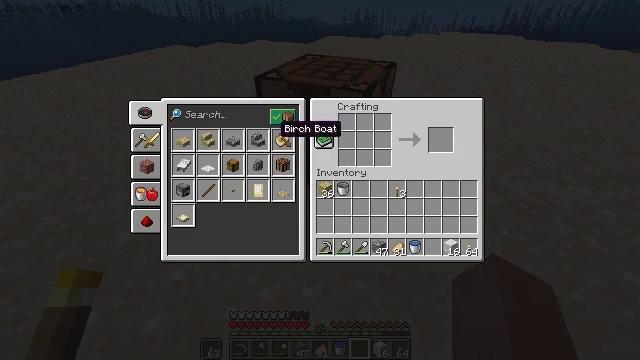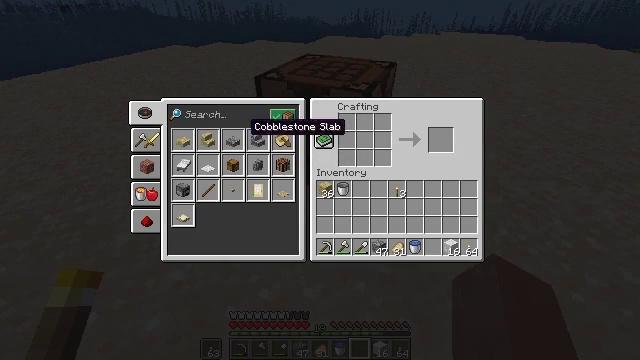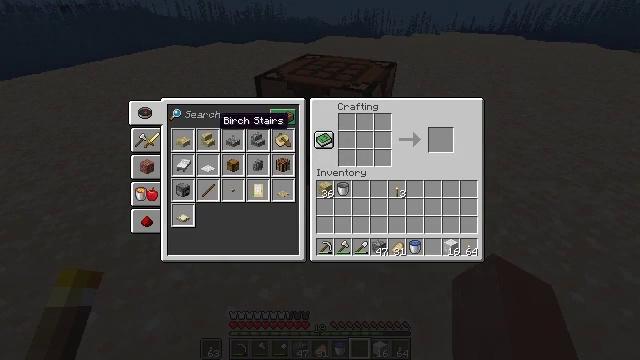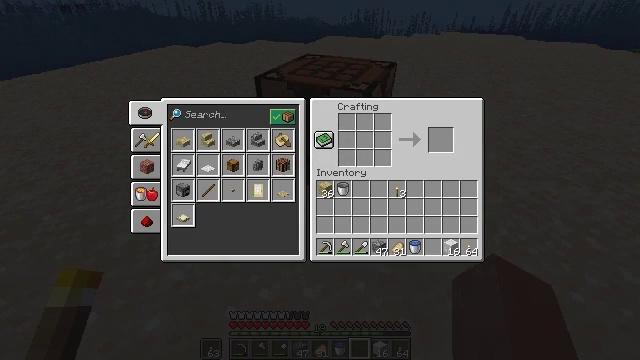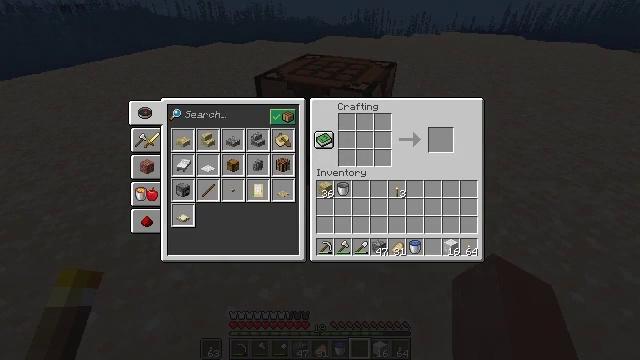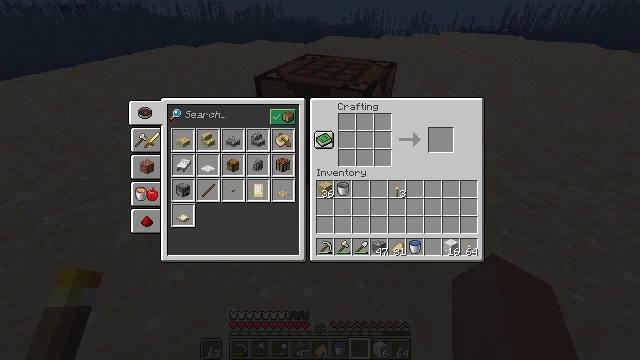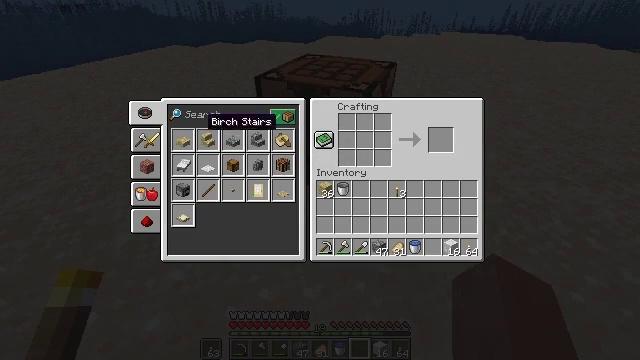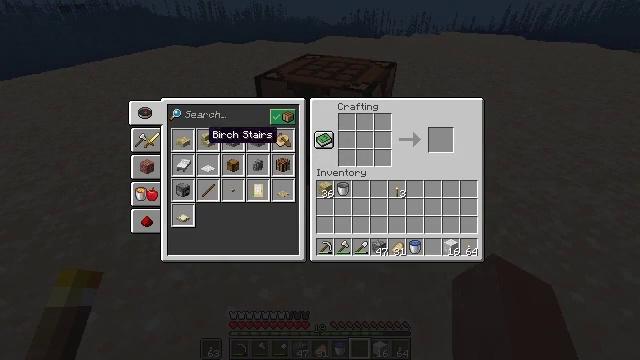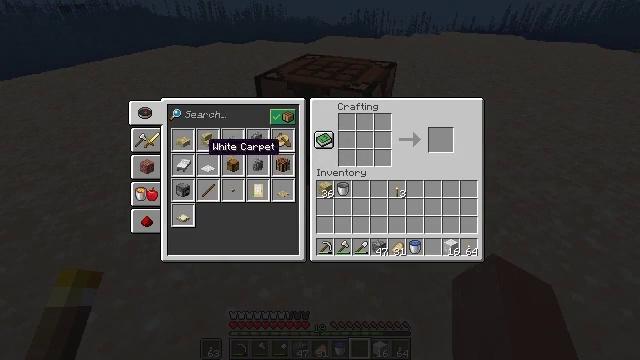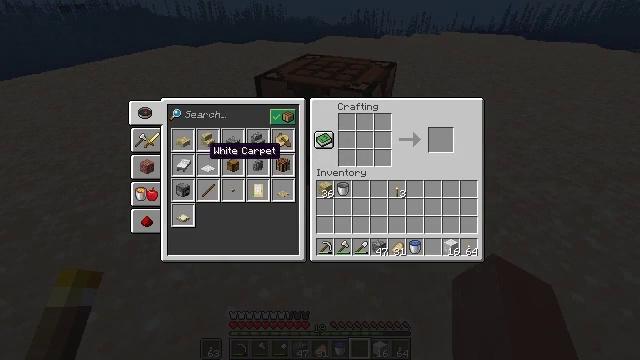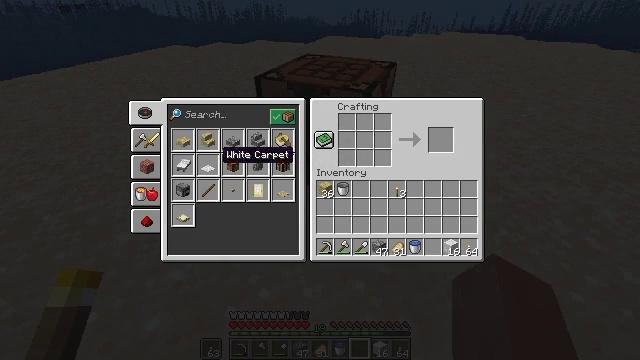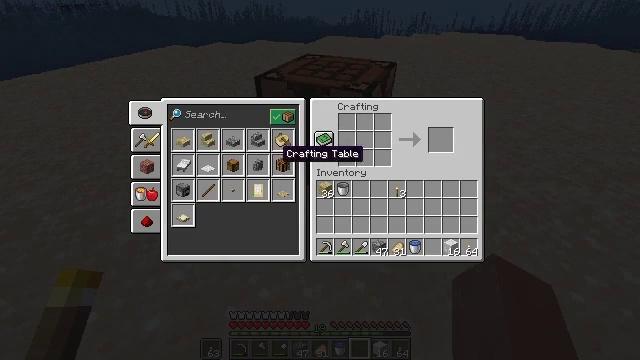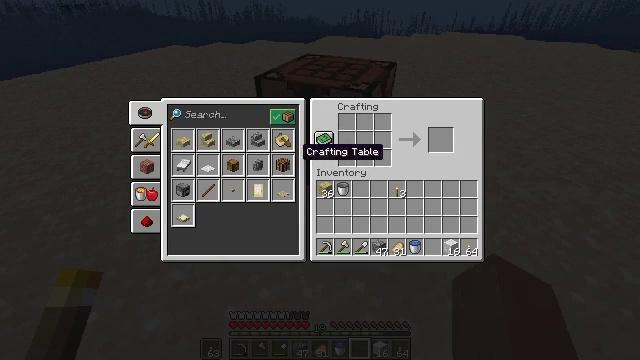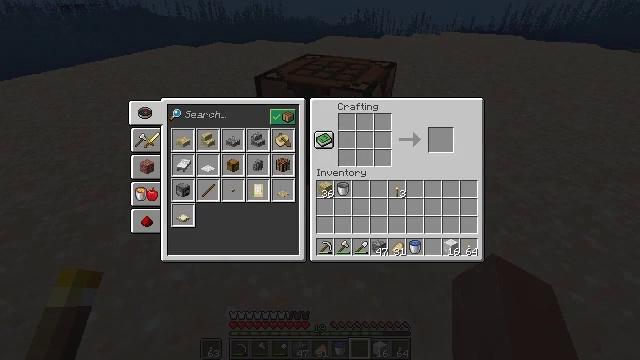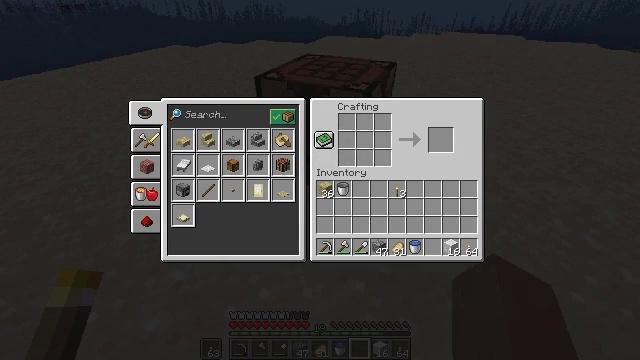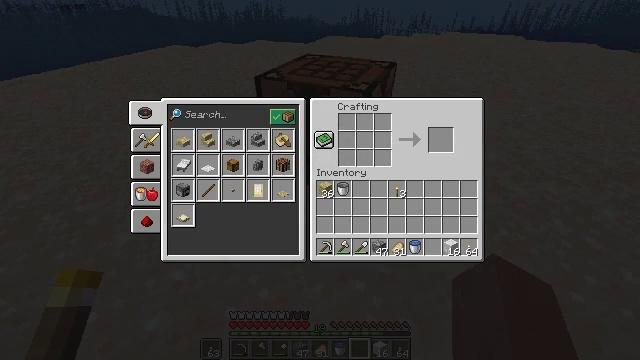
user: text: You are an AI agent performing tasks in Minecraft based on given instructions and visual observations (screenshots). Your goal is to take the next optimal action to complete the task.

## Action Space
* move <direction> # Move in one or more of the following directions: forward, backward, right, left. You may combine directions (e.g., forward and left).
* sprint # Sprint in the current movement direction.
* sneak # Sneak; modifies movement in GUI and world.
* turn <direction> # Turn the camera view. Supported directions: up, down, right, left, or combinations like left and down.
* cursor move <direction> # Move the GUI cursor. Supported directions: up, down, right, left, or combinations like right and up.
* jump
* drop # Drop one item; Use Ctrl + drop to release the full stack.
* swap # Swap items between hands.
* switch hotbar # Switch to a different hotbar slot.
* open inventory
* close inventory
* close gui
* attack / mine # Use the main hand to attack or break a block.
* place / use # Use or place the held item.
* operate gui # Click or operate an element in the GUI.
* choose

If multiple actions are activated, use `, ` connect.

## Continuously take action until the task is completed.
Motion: motion action
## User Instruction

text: Interact with the crafting table to obtain the birch boat.
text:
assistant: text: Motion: cursor move left
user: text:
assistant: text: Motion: cursor move left
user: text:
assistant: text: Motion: cursor move left
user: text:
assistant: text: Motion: no_op
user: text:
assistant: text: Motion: no_op
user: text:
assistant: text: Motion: cursor move right and down
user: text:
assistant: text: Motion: cursor move down
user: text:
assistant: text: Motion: cursor move down
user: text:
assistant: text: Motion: no_op
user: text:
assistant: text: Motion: cursor move right
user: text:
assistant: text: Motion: cursor move right
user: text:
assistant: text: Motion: cursor move right
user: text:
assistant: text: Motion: cursor move right
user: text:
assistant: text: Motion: no_op
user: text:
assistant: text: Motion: cursor move down
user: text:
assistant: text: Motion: no_op
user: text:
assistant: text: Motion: no_op
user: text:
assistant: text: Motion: no_op
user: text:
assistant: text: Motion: cursor move left and up
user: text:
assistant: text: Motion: cursor move left and up
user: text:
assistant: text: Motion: cursor move left and up
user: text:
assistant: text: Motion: cursor move left
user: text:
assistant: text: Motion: cursor move left
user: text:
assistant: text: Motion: no_op
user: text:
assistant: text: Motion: cursor move right and down
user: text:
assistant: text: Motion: cursor move right
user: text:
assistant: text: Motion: no_op
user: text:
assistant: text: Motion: no_op
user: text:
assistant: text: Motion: cursor move left
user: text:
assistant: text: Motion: cursor move left